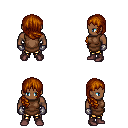
a pixel art fantasy rpg character, male body template, human, dark skin, brown tunic, gold greaves, brunette right-swept hairstyle, metal gloves, maroon shoes, four views (front, back, left, right), 2x2 character sprite sheet, small pixel art, hard edges, no anti-aliasing